Question: I am developing an ionic app. And I want to emulate it on real Android device. I already downloaded the Android Studio. I plugged my Android device and when I tried to run this command 'ionic cordova run android' There's a lot of errors.
Note: I am on Windows 8.1 32bit. JDK 32 bit.
This is for an academic thesis.
This is the error:

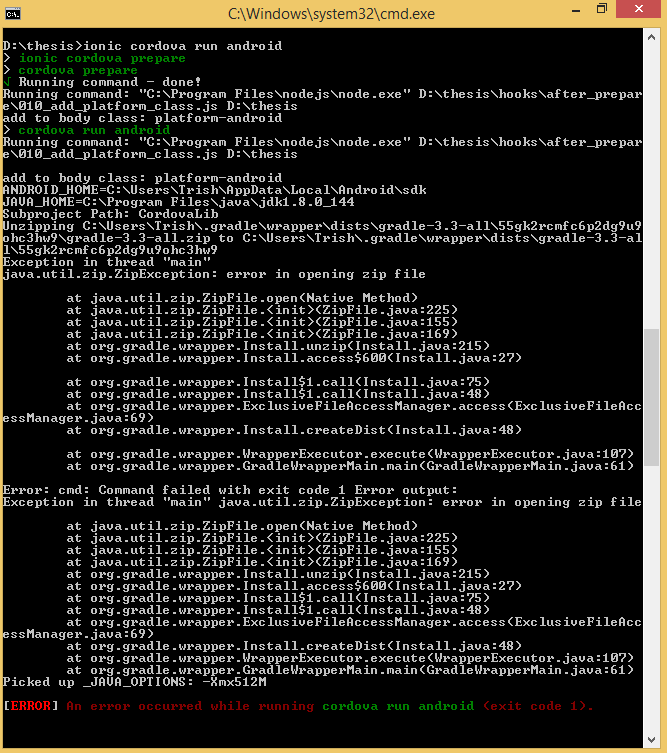
Answer: I already solved my problem! As we can see in the error that I posted, it is the gradle file! It is corrupted download. What I did is delete the '.gradle' folder and run 'ionic cordova run adnroid'. In that way, it will automatically download the gradle file! Thanks for the replies by the way!